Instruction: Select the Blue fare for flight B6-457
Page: flights
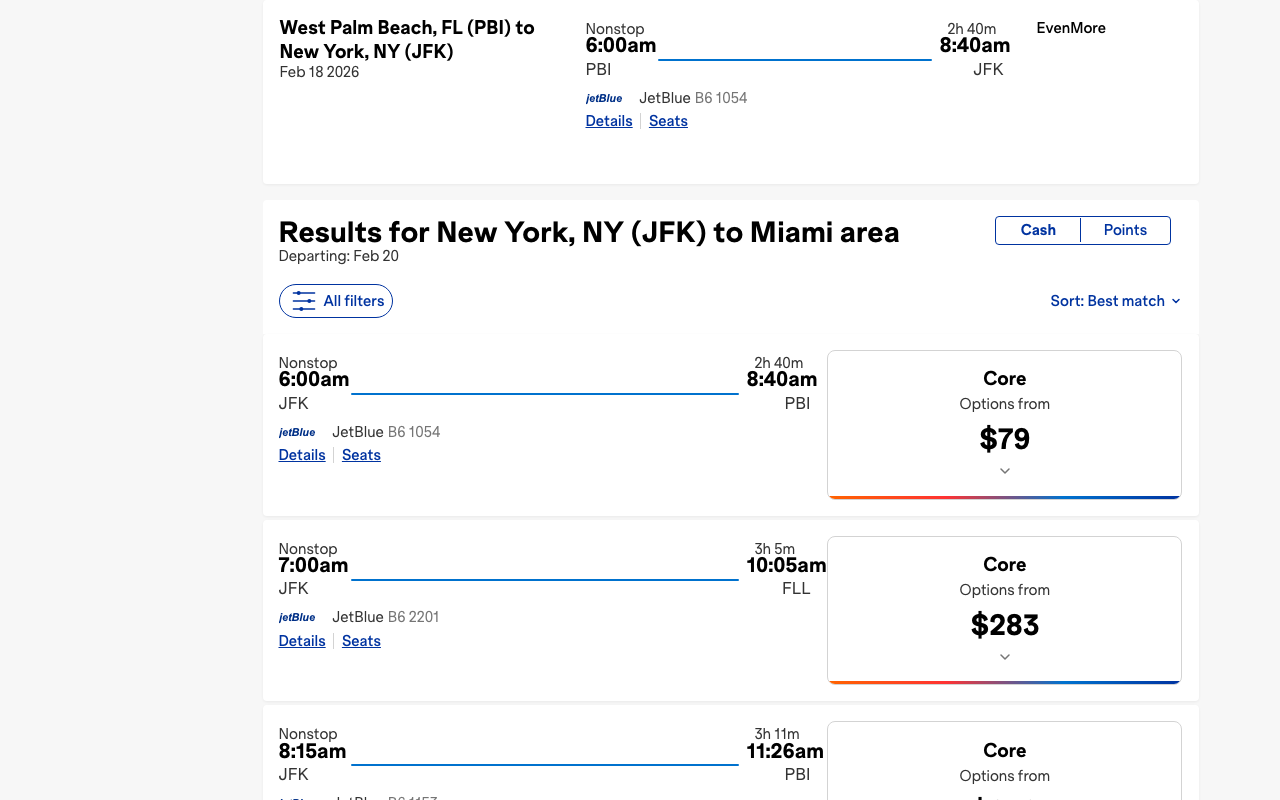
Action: click